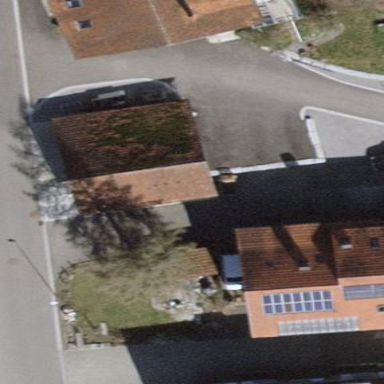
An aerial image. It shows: Shed.